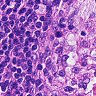
Metastatic tissue present: no